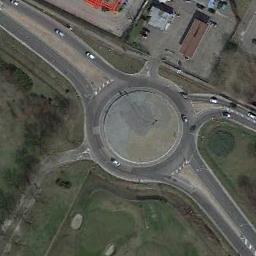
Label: roundabout